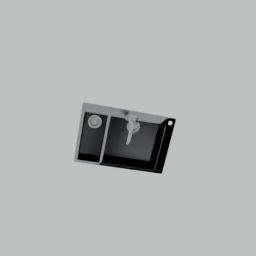
Label: appliances